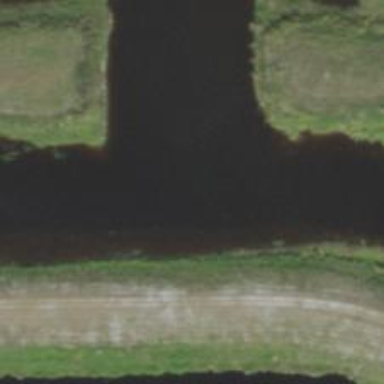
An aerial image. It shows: Canal.